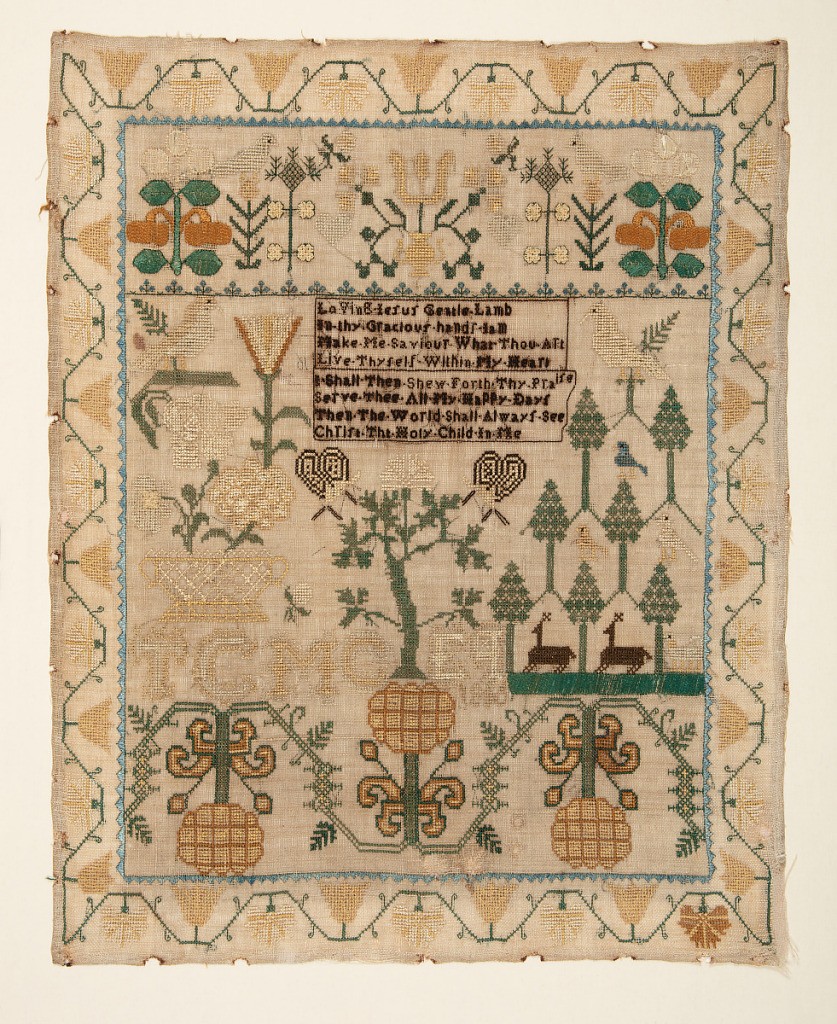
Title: Sampler
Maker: Unknown
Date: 1806
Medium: silk, linen Technique: embroidered
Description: Embroidered sampler with a stylized floral vine border. Spot motifs of trees, flowers, a basket of flowers, pineapples, birds, and stags in two sections fill the central area. Initials TC MC EQ run across the center. Inscription above reads:

Loving Jesus gentle lamb
In thy gracious hands I am
Make me saviour what thou art
Live thyself within my heart
I shall then shew forth thy praise
Serve thee all my happy days
Then the world shall always see
Christ the holy child in me